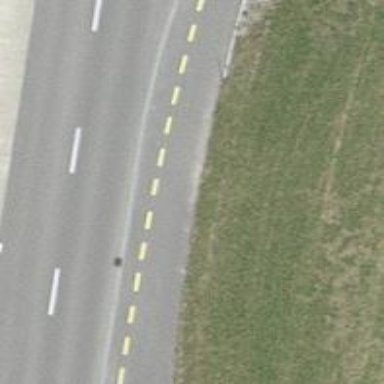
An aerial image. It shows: Asphalt cycleway.